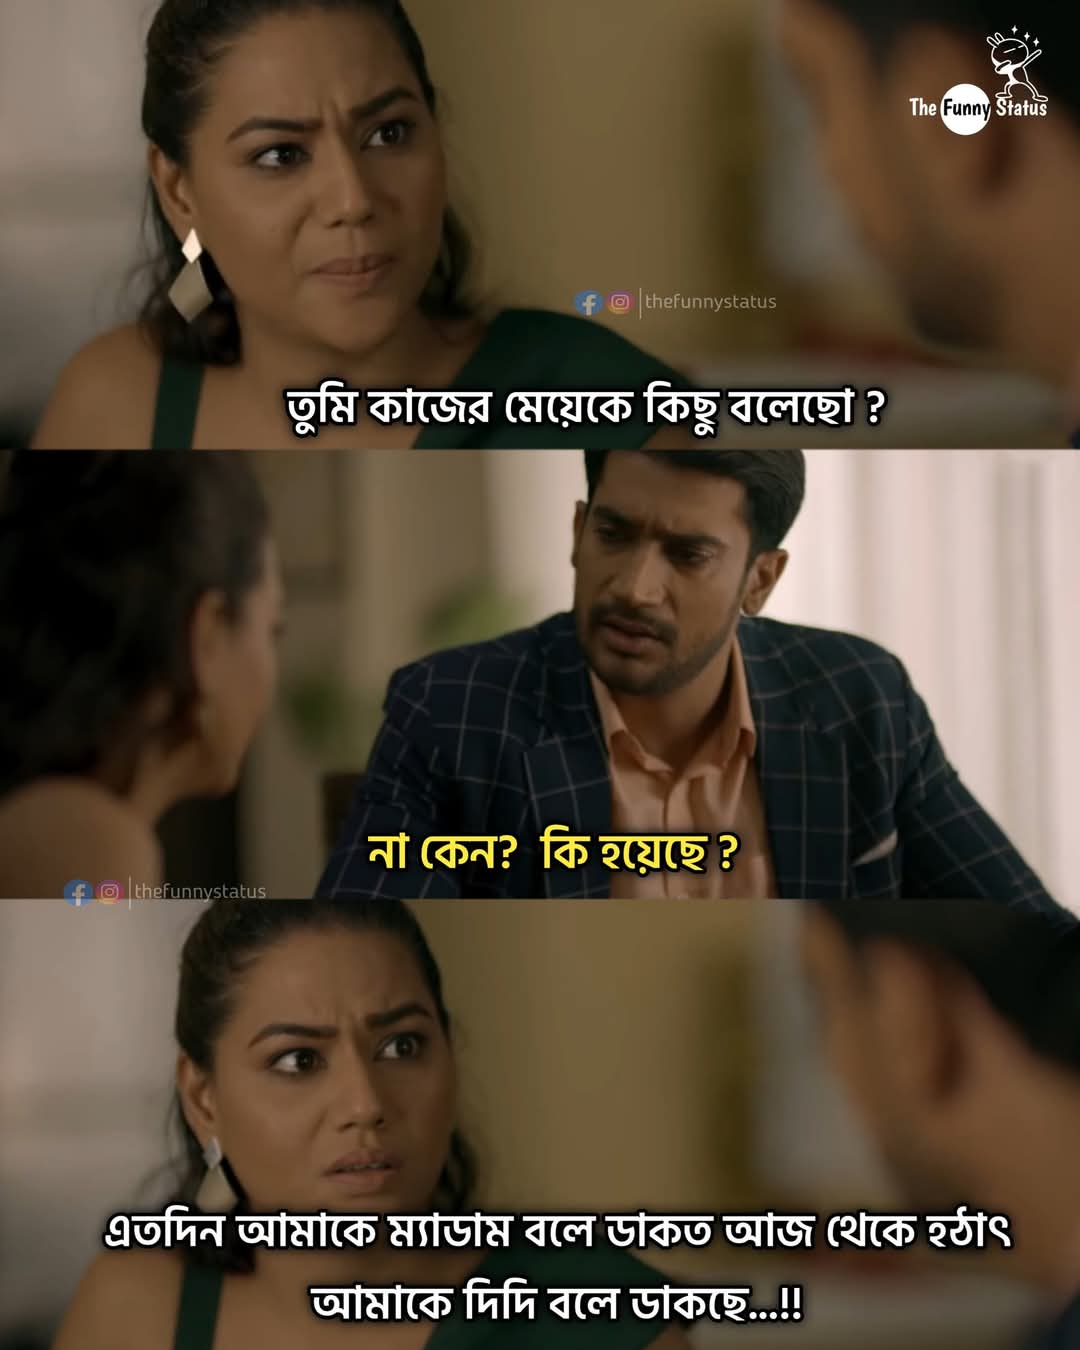
Text: তুমি কাজের মেয়েকে কিছু বলেছো?
না কেন? কি হয়েছে?
এতদিন আমাকে ম্যাডাম বলে ডাকত আজ থেকে হঠাৎ আমাকে দিদি বলে ডাকছে...!!
Label: Non Hate